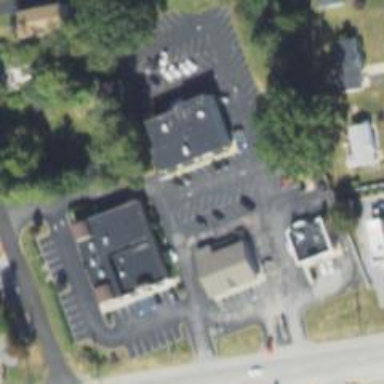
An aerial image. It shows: Retail area.